Question: I want to fill the intersection area of a rectangle and a circle using Android Canvas like in the image below:

How can I achieve this?
here my code
'''
public static class MyView extends View {
private Paint paint;
public MyView(Context context) {
super(context);
init();
}
public MyView(Context context, AttributeSet attrs) {
super(context, attrs);
init();
}
public MyView(Context context, AttributeSet attrs, int defStyleAttr) {
super(context, attrs, defStyleAttr);
init();
}
@RequiresApi(api = Build.VERSION_CODES.LOLLIPOP)
public MyView(Context context, AttributeSet attrs, int defStyleAttr, int defStyleRes) {
super(context, attrs, defStyleAttr, defStyleRes);
init();
}
private void init() {
paint = new Paint();
}
@Override
protected void onDraw(Canvas canvas) {
paint.setStyle(Paint.Style.STROKE);
paint.setStrokeWidth(5);
paint.setColor(Color.BLUE);
canvas.drawRect(getRect(), paint);
paint.setColor(Color.GRAY);
canvas.drawCircle(250,150, 100, paint);
}
public Rect getRect() {
return new Rect(100,100,400,200);
}
}
'''
Now :
<URL>
in this case, The Wanted result is this :
<URL>
Thanks for any help
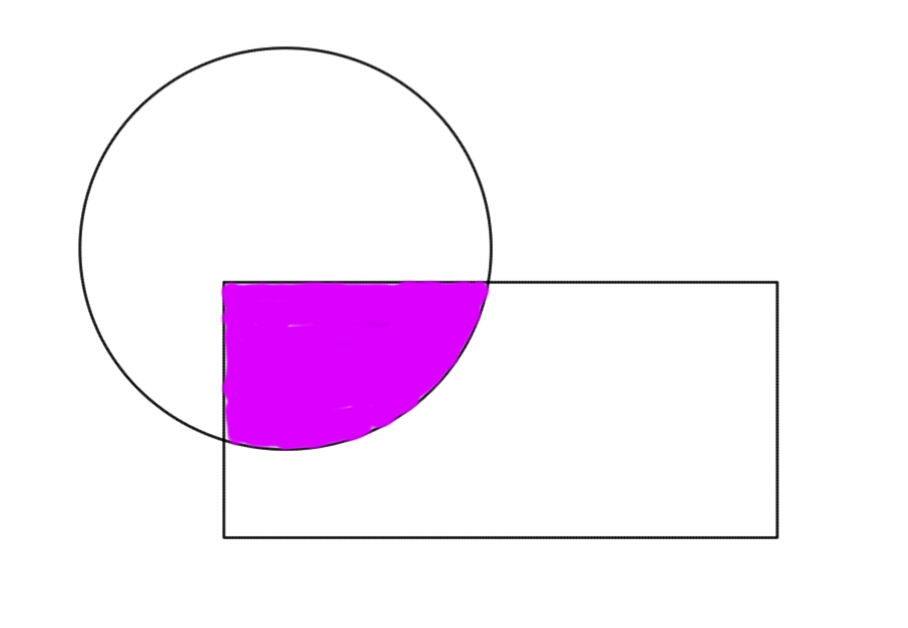
Answer: You need to look at the 'android.graphics.Path' class.
If you can define your shapes with 'Path's, then you can draw them using 'canvas.drawPath()'.
'Path' has a method called 'op()' that you can use to get the intersection of two paths, like this:
'''
Path square = ...
Path circle = ...
Path intersect = circle.op(square, Op.INTERSECT);
'''
With a 'Paint.Style' of 'FILL', you can color the intersection of the two shapes.